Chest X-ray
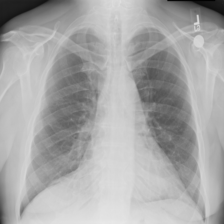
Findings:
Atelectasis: negative
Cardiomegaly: negative
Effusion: negative
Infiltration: positive
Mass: negative
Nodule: negative
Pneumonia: negative
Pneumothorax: negative
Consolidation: negative
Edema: negative
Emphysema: negative
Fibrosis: negative
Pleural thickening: negative
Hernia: negative